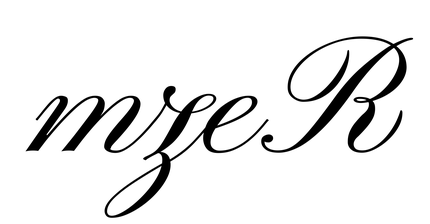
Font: PinyonScript-Regular